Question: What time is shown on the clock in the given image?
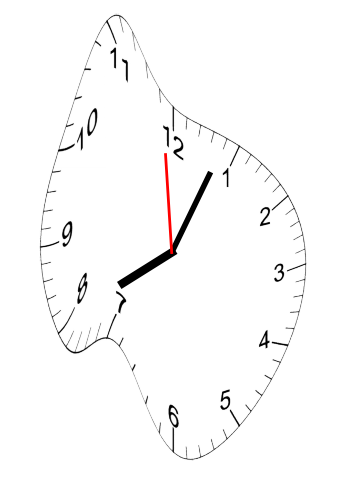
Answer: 08:03:59